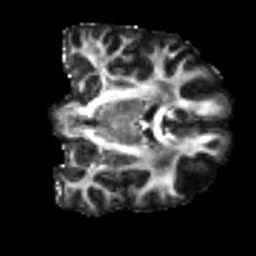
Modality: FA
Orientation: coronal
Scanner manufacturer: siemens
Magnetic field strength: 3 T
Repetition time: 4 s
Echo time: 0.0594 s